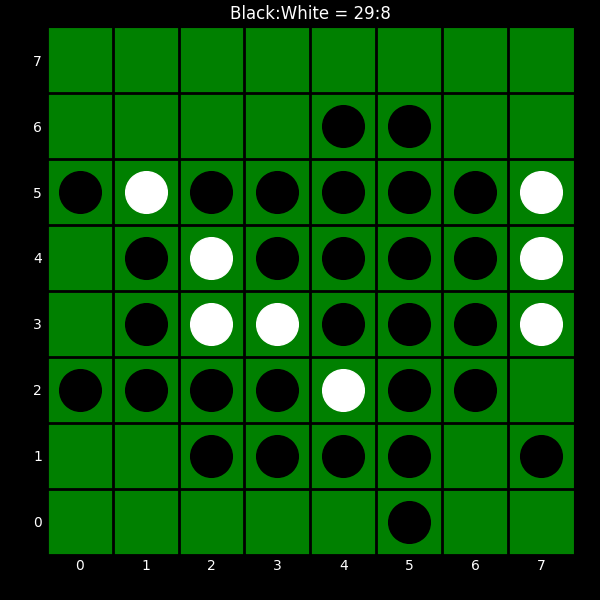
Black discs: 29
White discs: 8